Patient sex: F
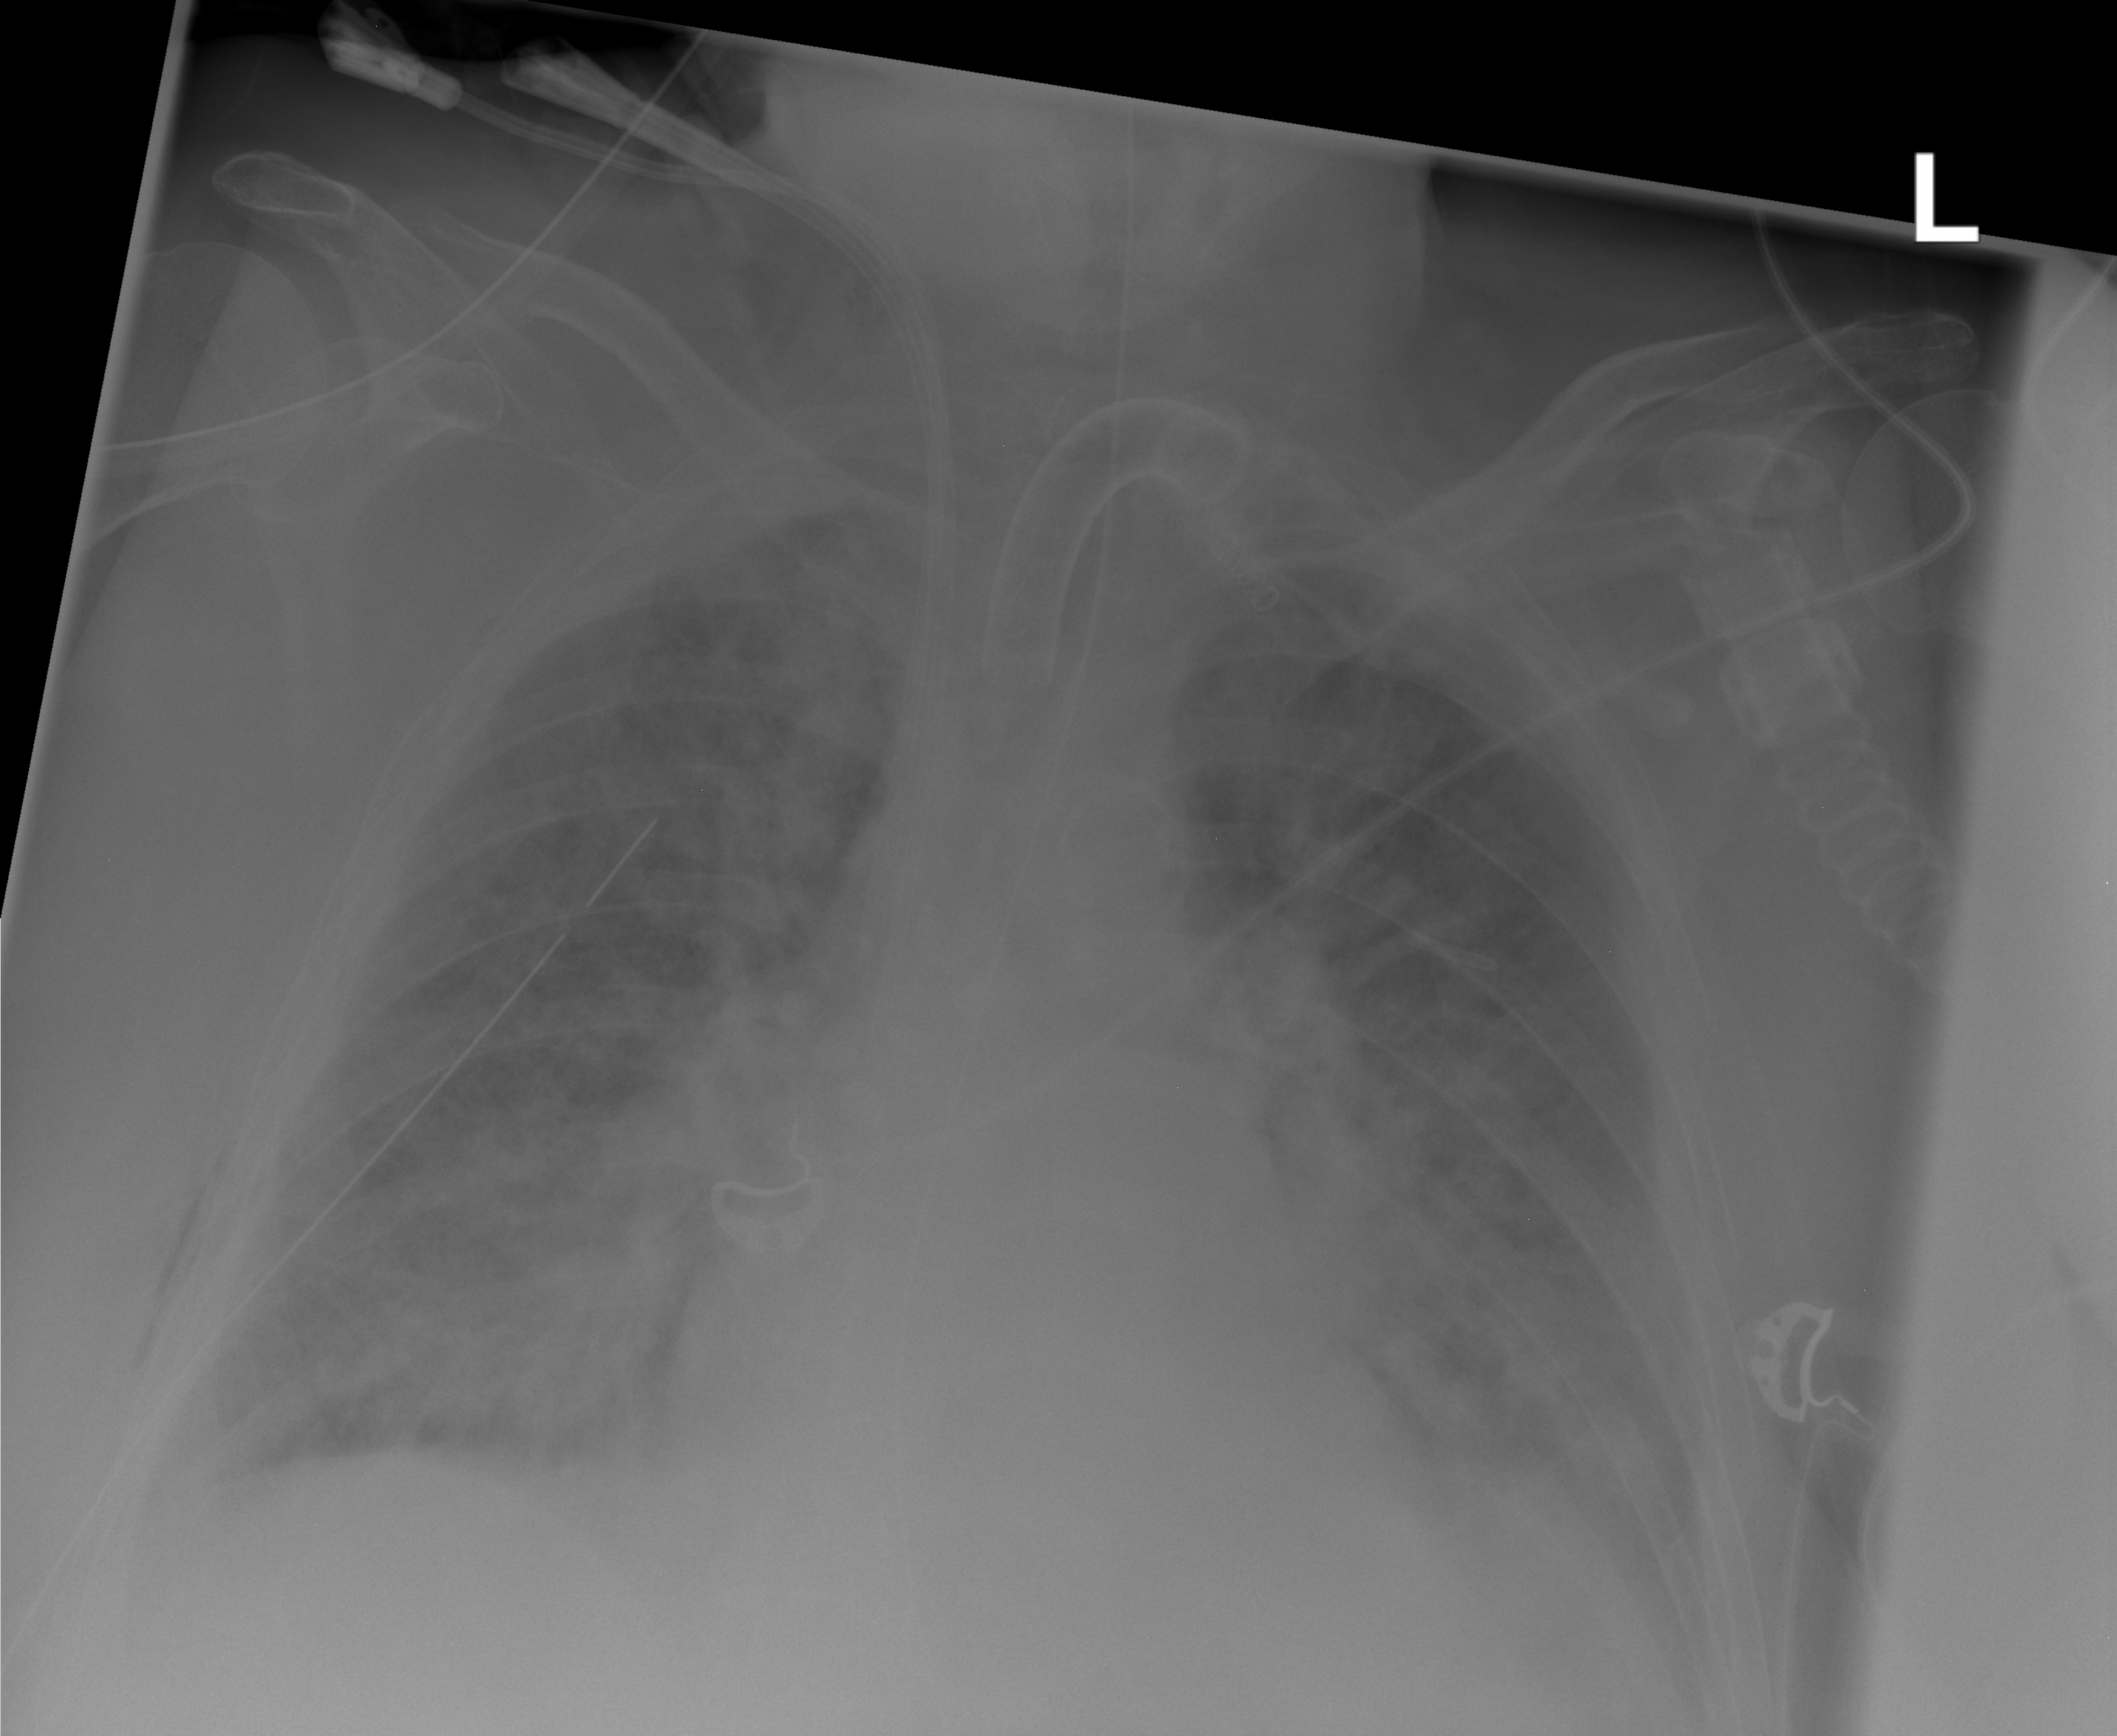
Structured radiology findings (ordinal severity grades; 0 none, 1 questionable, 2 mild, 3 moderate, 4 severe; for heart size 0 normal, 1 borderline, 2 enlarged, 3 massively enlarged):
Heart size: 2
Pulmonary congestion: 3
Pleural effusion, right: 2
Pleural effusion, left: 2
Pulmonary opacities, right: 3
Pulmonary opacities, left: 3
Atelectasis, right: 2
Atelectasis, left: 2